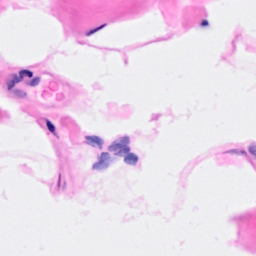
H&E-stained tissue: Breast